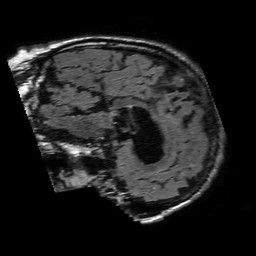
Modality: FLAIR
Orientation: sagittal
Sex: male
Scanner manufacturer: philips
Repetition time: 11 s
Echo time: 0.125 s